Field crop: maize
Growth stage: 2
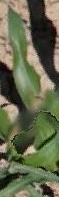
Species: maize